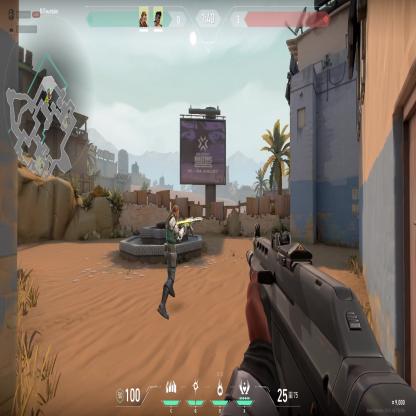
Label: teammate